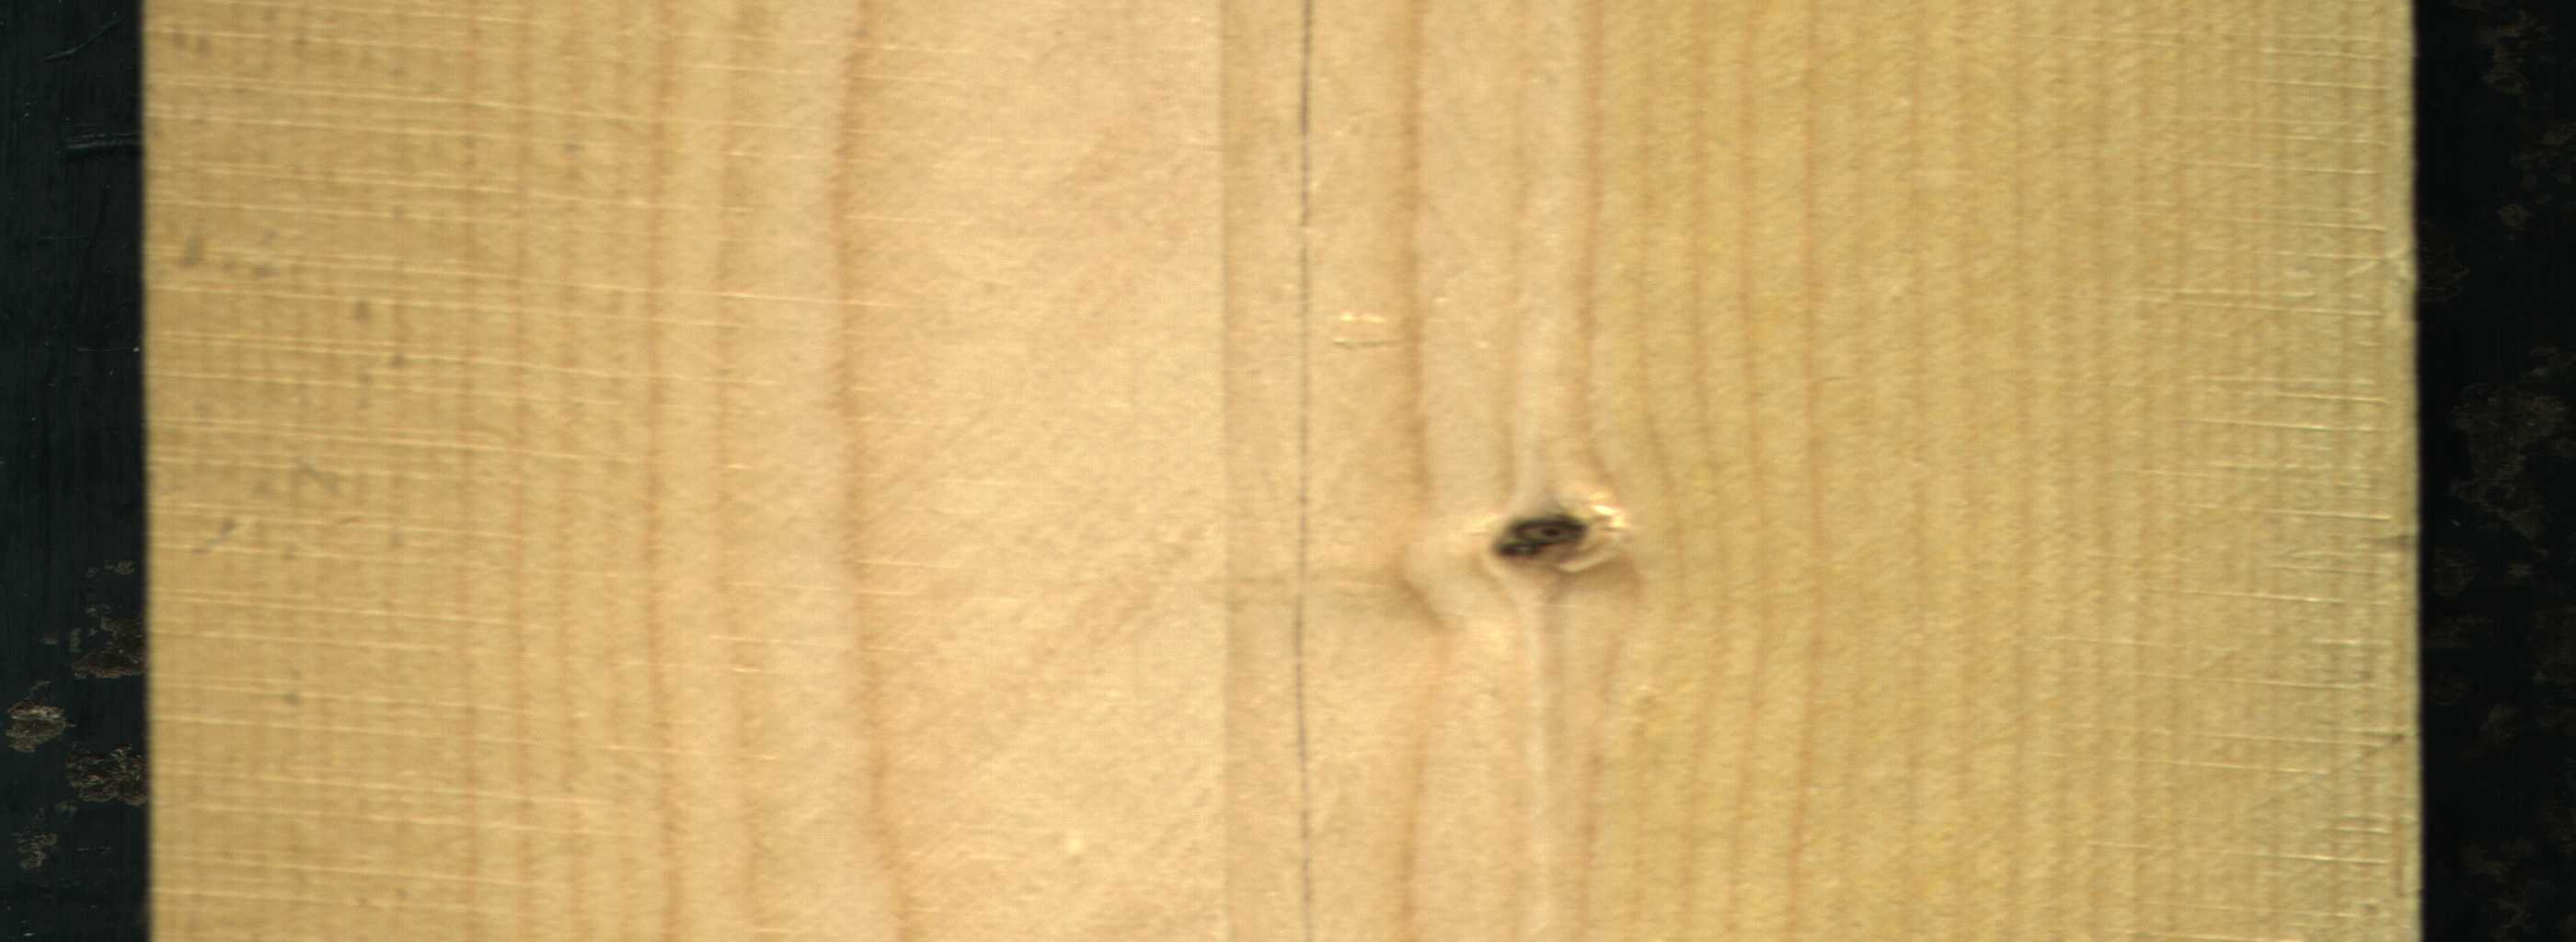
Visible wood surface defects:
Crack
Dead_Knot